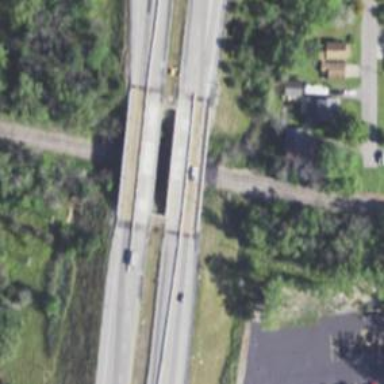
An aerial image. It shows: Primary highway bridge on expressway.